Question: There seems to be some kind of a lining up issue when I try to put divs into other divs. I don't know how exactly to explain, so please see below screenshot & you can also check out my jsfiddle as well.
screenshot (left is firefox, right is chrome):

jsfiddle:
<URL>
I just want the div with the gold background to fit nicely inside of the toolbar, that is all! No idea why I keep running into this "off by one pixel" issue between the two browsers. Thanks in advance for your help!
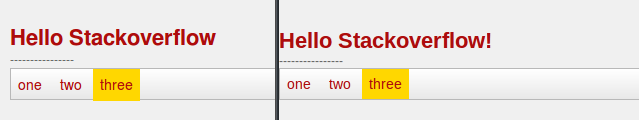
Answer: Works for me in firefox as well, but try <URL>
I suspect the real issue is the difference in fonts. They look similar but have subtle differences. I think if you set the font manually that might also fix the issue though that's not what I did.